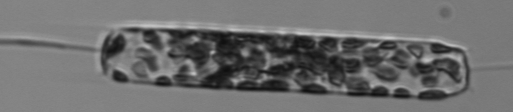
Label: Ditylum_brightwellii